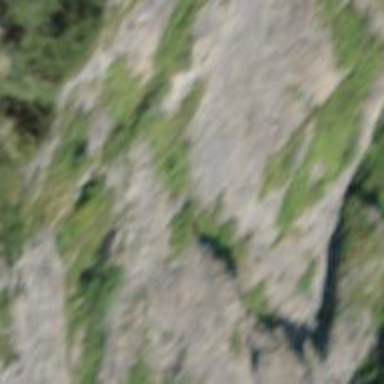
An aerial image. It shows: Rocky cliff in its natural state.